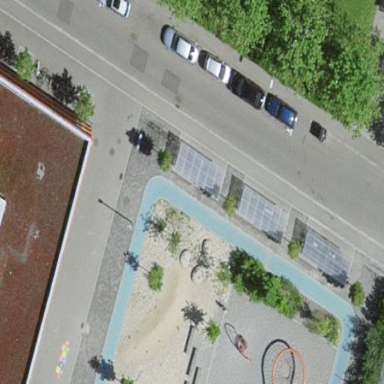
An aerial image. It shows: Rack for bicycle parking.